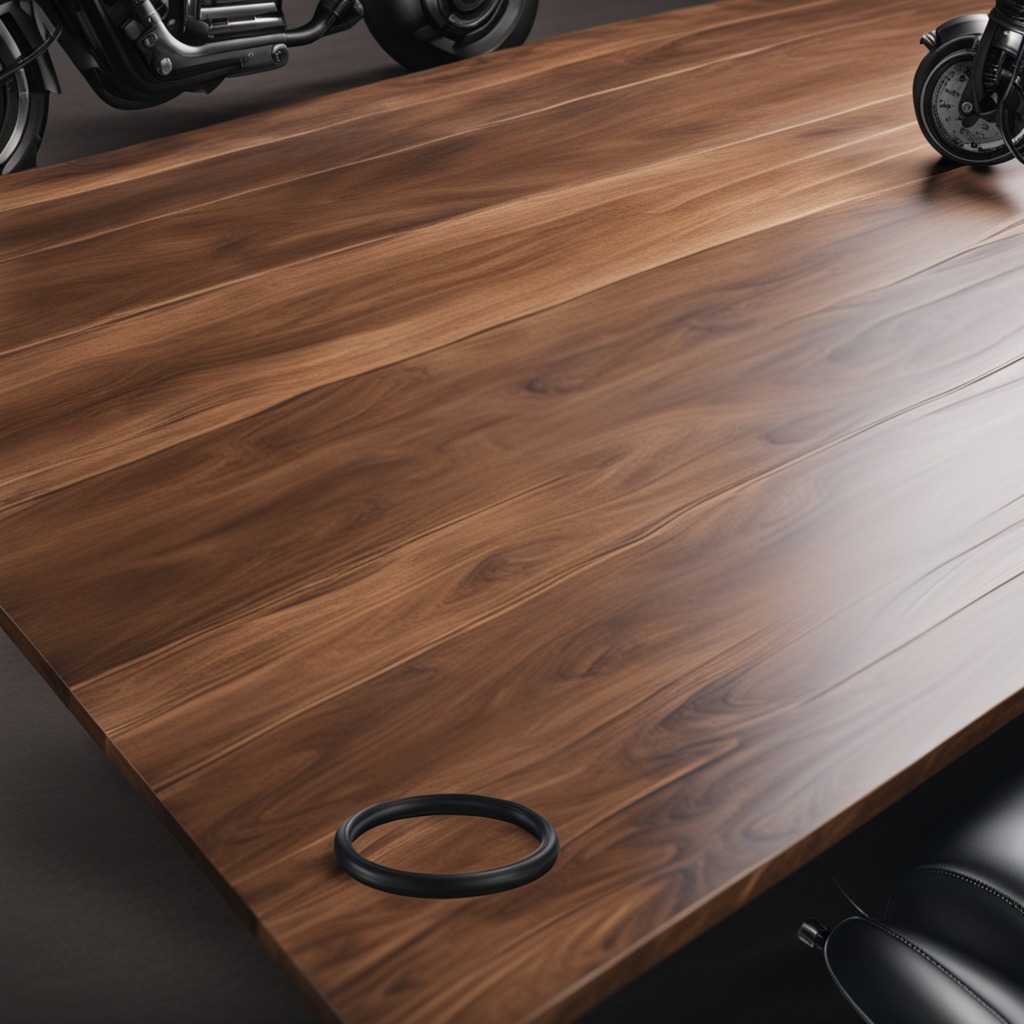
A rubber O-ring lies on the wooden table in the vintage motorcycle garage.